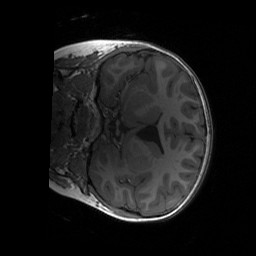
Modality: T1w
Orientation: coronal
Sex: male
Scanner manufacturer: siemens
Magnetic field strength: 3 T
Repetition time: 1.9 s
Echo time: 0.00243 s